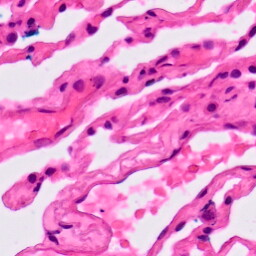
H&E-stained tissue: Lung